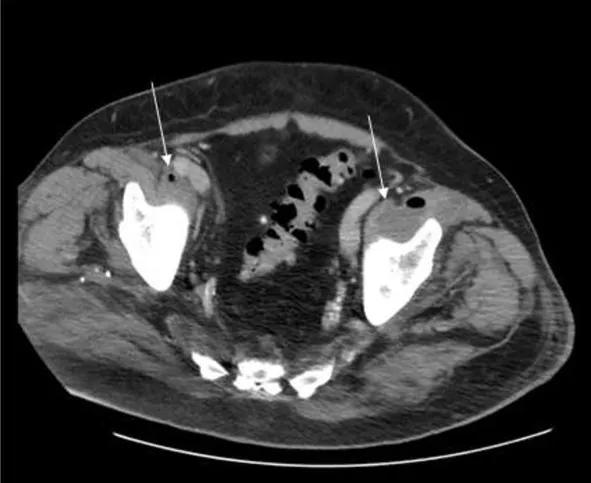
Transverse view on CT of the bilateral iliopsoas abscesses.
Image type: radiology (ct)